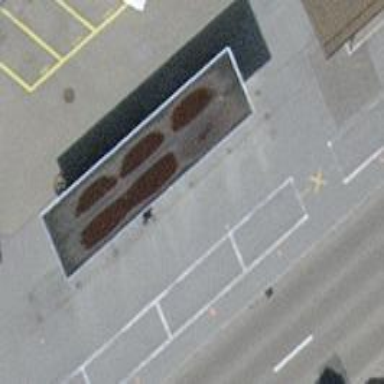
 featuring asphalt surface for added durability."